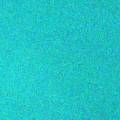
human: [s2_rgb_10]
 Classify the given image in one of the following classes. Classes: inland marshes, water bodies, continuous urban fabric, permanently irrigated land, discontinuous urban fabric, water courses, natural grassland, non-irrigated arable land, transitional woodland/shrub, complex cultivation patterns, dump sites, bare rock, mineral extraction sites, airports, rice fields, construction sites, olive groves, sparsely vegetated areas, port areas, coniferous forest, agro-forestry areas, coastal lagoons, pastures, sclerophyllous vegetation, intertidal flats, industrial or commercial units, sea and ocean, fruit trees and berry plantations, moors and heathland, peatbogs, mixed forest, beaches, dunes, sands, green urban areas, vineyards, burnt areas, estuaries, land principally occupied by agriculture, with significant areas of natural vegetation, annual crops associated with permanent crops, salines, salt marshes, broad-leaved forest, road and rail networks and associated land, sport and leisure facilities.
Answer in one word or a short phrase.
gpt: sea and ocean